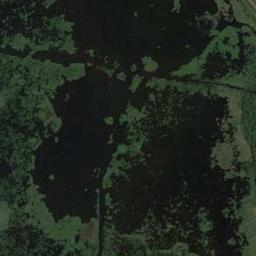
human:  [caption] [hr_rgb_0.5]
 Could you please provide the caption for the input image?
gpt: Some waters of different sizes and shapes are surrounded by wetlands .

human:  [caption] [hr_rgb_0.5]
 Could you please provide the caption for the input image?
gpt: The river surface in a wetland is covered with green trivial plants .

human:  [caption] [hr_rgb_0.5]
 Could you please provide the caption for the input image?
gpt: The wetland consists of green plants and water .

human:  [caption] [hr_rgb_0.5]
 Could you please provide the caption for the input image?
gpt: Half of this wetland is flooded .

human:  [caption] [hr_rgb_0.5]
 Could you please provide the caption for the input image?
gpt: There are many water areas and some green areas on the wetland .